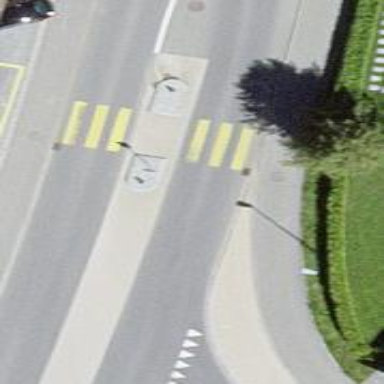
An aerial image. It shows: Secondary road with asphalt surface.